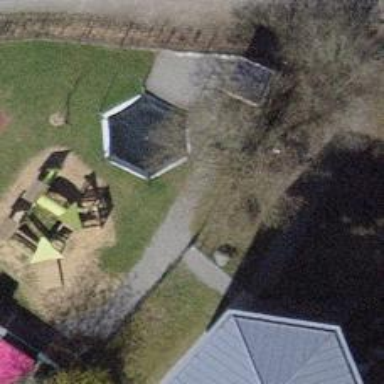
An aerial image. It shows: Picnic table located in leisure land area.